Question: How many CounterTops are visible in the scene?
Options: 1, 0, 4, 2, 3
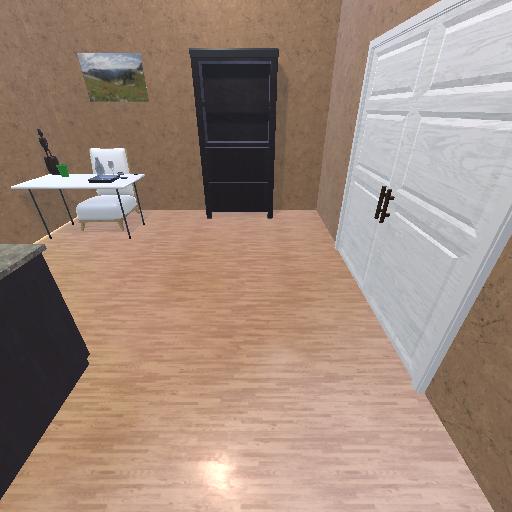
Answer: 1